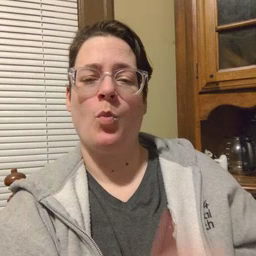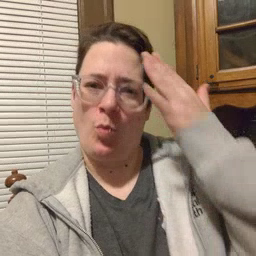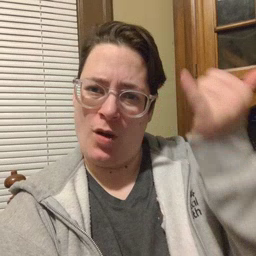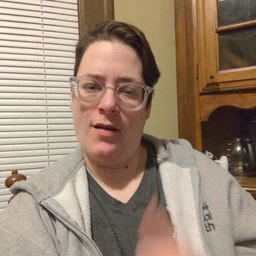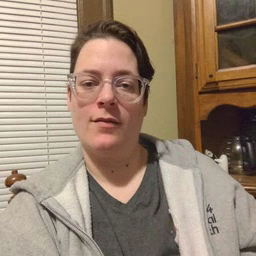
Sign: why